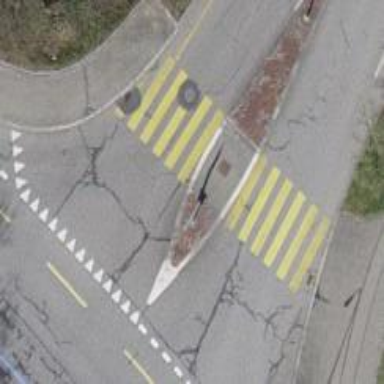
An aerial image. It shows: Zebra crossing with crossing island.